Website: ulta-beauty
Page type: billing-address
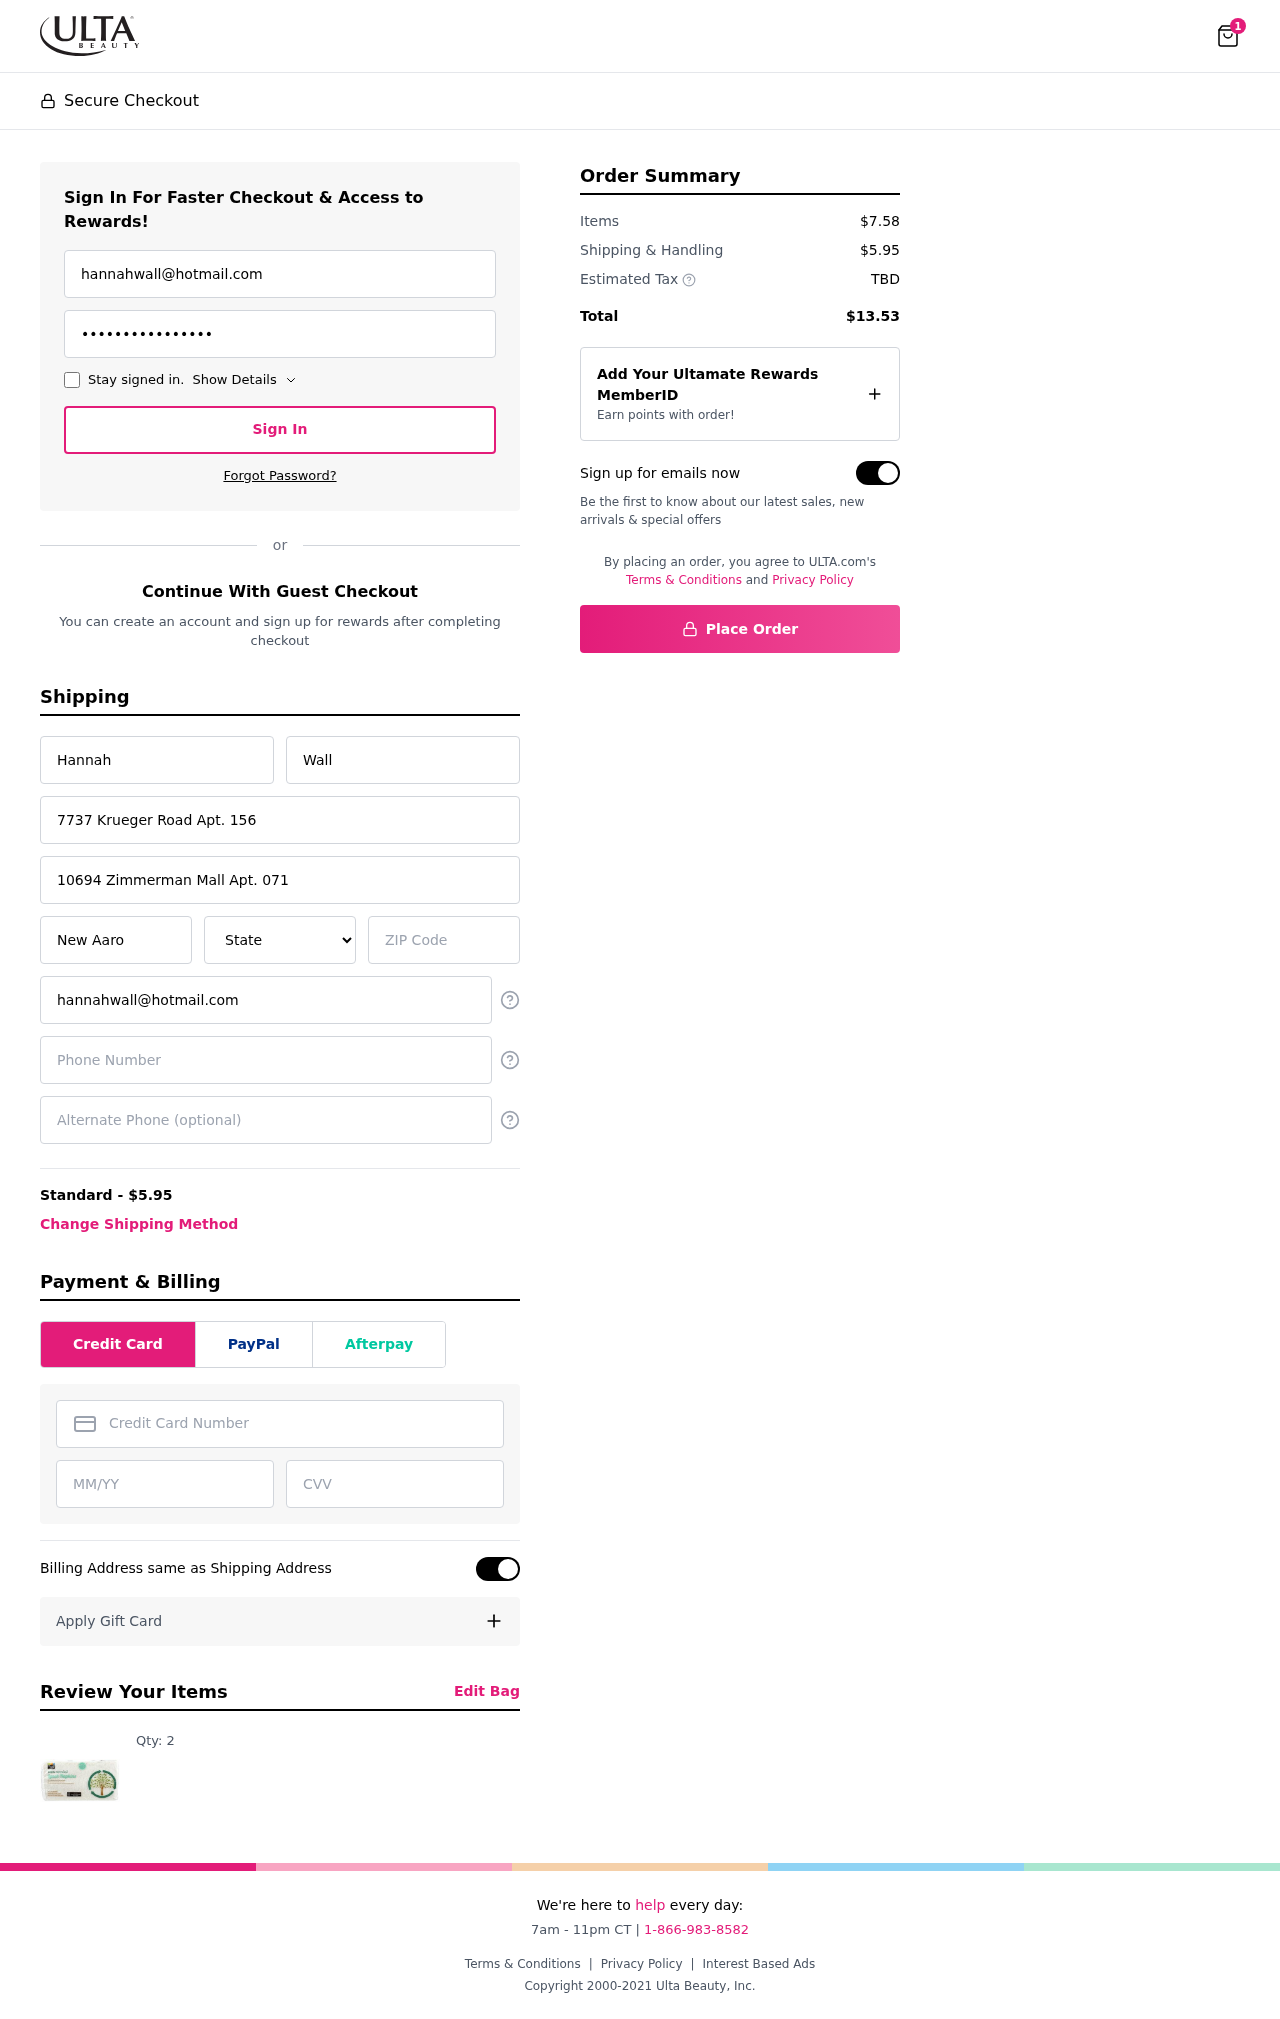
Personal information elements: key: PII_STATE
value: Pennsylvania
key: PII_EMAIL
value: hannahwall@hotmail.com
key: PII_FIRSTNAME
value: Hannah
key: PII_LASTNAME
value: Wall
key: PII_STREET
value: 7737 Krueger Road Apt. 156
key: PII_STREET2
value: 10694 Zimmerman Mall Apt. 071
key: PII_CITY
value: New Aaronside
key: PII_POSTCODE
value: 54554
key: PII_PHONE
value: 8807755892
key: PII_CARD_NUMBER
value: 2720 8022 6358 3555
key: PII_CARD_EXPIRY
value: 04/27
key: PII_CARD_CVV
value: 360
Product elements: key: PRODUCT1_QUANTITY
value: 2
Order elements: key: ORDER_NUM_ITEMS
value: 1
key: ORDER_SHIPPING_COST
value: $5.95
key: ORDER_SUBTOTAL
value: $7.58
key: ORDER_TOTAL
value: $13.53